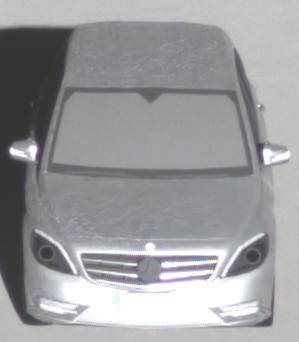
Make: Mercedes-Benz
Model: B 180 BlueEFFICIENCY
Detailed model: B-Class (246)
Model produced from: 2011/11
Model produced until: 2012/10
Doors: 5
Color: white
Road condition: dry road
Daytime: morning or afternoon
Contrast: high contrast